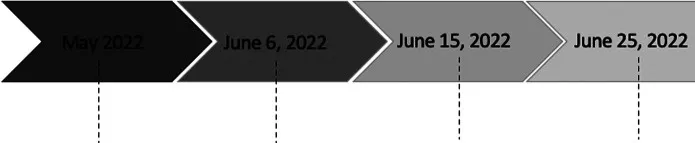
Timeline of imaging, symptoms, and procedures.
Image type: chart (chart)